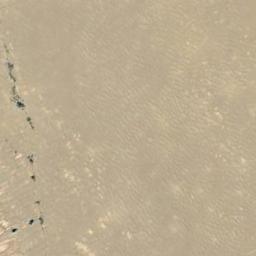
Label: desert